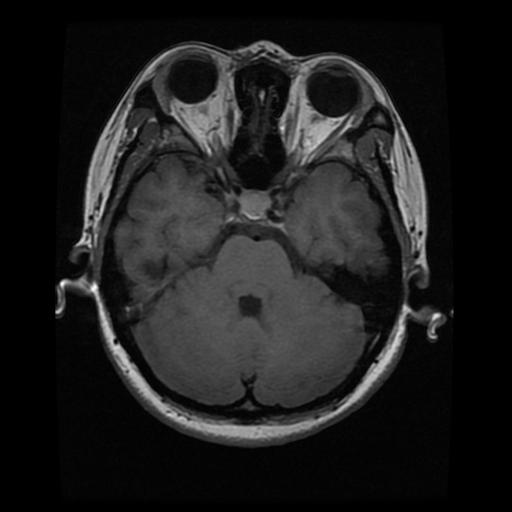
Label: pituitary